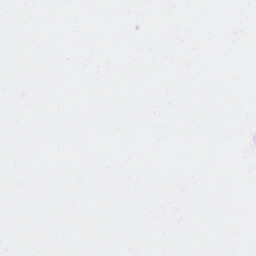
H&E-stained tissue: Ovarian